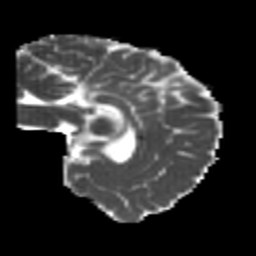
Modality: MD
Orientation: sagittal
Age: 21
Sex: female
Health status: healthy
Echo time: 0.074 s